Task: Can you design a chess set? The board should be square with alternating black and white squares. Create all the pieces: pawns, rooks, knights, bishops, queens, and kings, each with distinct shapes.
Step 524:
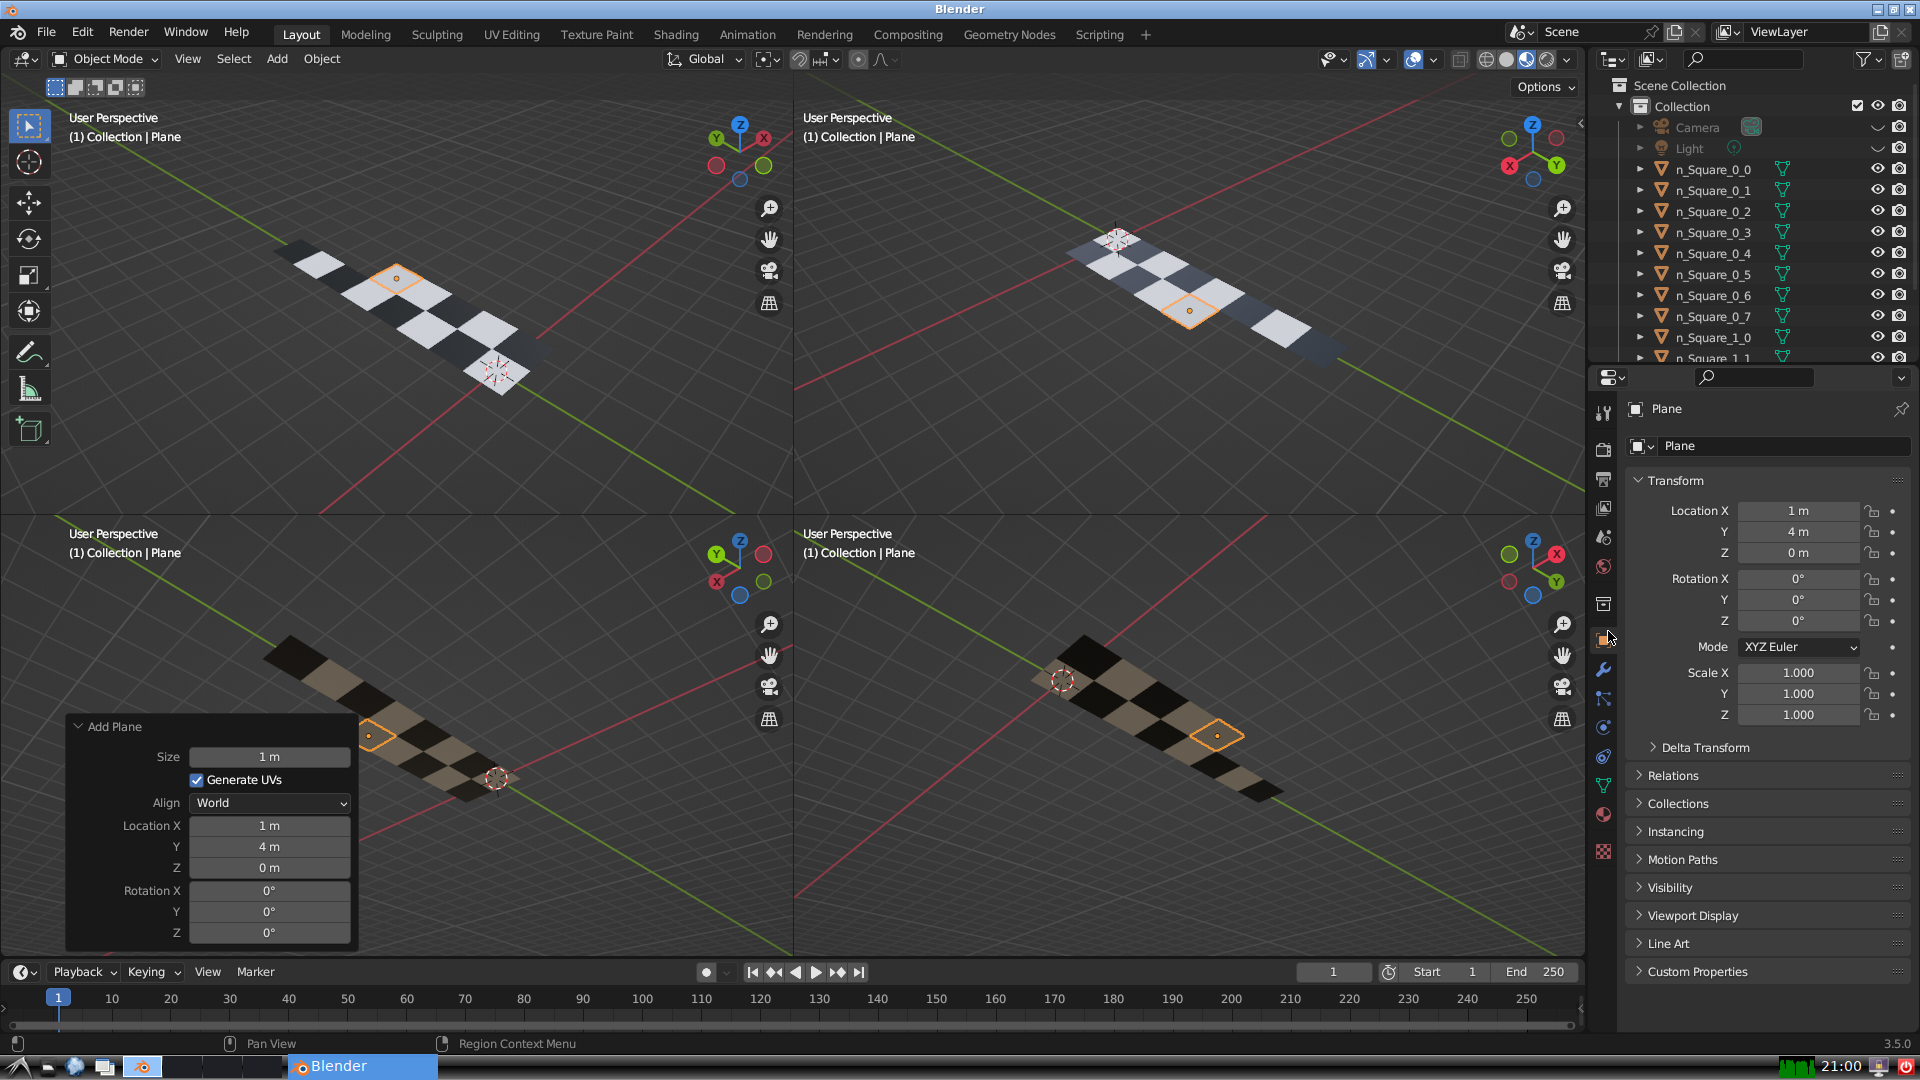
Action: {"mouse_move": [1732, 445]}